【题型】解答题　【知识点】解析几何　【难度】easy
已知圆心为$C$的圆经过点$A(-1,-5)$和$B(6,2)$，且圆心$C$在直线$l: x+3y+3=0$上.
\vspace{1em}
\noindent (1)求圆$C$的方程;
\noindent (2)若过定点$(0,2)$的直线$l'$被圆$C$所截得的弦长为$6$，求直线$l'$的方程.
【解答】
\noindent 【答案】(1)$(x-3)^2+(y+2)^2=25$

\noindent (2)$y-2=0$或$24x-7y+14=0$.

\vspace{1em}

\noindent 【分析】（1）先求出线段$AB$的垂直平分线方程，然后与直线$l$联立方程组可求出圆心$C$的坐标，从而可求出圆的半径，进而可求出圆$C$的方程；

\noindent （2）先求出圆心$C$到直线$l'$的距离，然后判断出直线$l'$的斜率存在，设直线$l'$为$y-2=kx$，再利用点到直线的距离公式列方程求出$k$，从而可求出直线$l'$的方程.

\vspace{1em}

\noindent 【详解】（1）由题意得线段$AB$的中点坐标为$\left(\dfrac{5}{2},-\dfrac{3}{2}\right)$，直线$AB$的斜率为$k_{AB}=\dfrac{-5-2}{-1-6}=1$，

\noindent 所以线段$AB$的垂直平分线方程为$y+\dfrac{3}{2}=-\left(x-\dfrac{5}{2}\right)$，即$x+y-1=0$，

\noindent 由$\begin{cases} x+y-1=0 \\ x+3y+3=0 \end{cases}$，得$\begin{cases} x=3 \\ y=-2 \end{cases}$，即$C(3,-2)$，

\noindent 所以圆$C$的半径为$r=|CA|=\sqrt{4^2+3^2}=5$，

\noindent 所以圆$C$的方程为$(x-3)^2+(y+2)^2=25$；

\vspace{1em}

\noindent （2）因为直线$l'$被圆$C$所截得的弦长为$6$，

\noindent 所以圆心$C$到直线$l'$的距离为$\sqrt{5^2-3^2}=4$，

\noindent 当直线$l'$的斜率不存在时，直线$l'$为$x=0$，则圆心$C(3,-2)$到直线$l'$的距离为$3$，不合题意，

\noindent 所以直线$l'$的斜率存在，设直线$l'$为$y-2=kx$，即$kx-y+2=0$，

\noindent 则$\dfrac{|3k+2+2|}{\sqrt{k^2+1}}=4$，化简整理得$7k^2-24k=0$，解得$k=0$或$k=\dfrac{24}{7}$，

\noindent 所以直线$l'$为$y-2=0$或$24x-7y+14=0$.

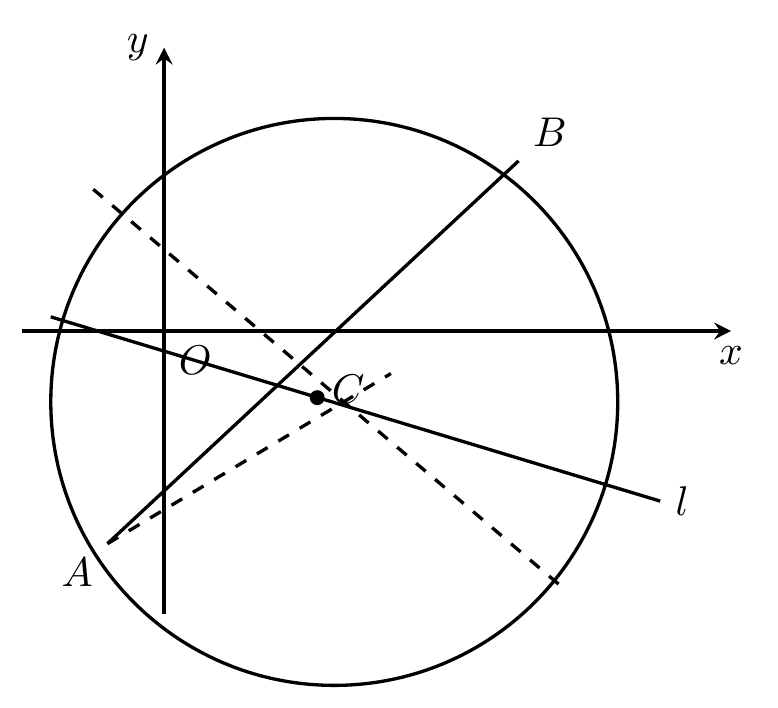